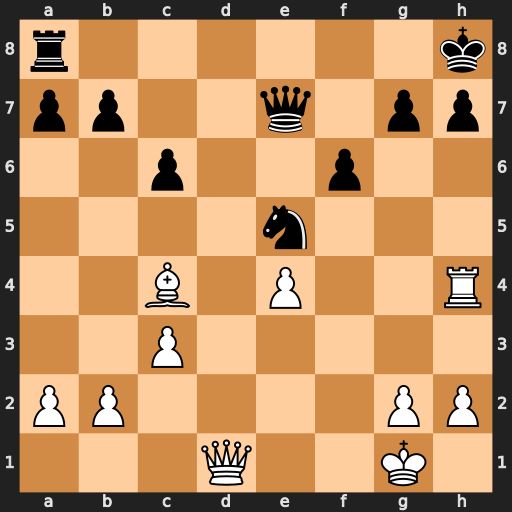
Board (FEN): r6k/pp2q1pp/2p2p2/4n3/2B1P2R/2P5/PP4PP/3Q2K1
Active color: w
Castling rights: -
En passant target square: -
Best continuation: Rxh7+ Kxh7 Qh5#